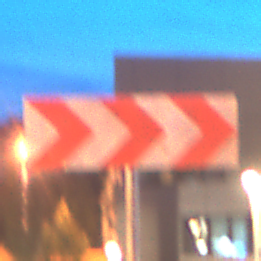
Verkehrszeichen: RichtungstafelnInKurvenGrossLinks
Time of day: Night
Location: Outdoor (Urban)
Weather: PartlyCloudy
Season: NotSpecified
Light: Artificial